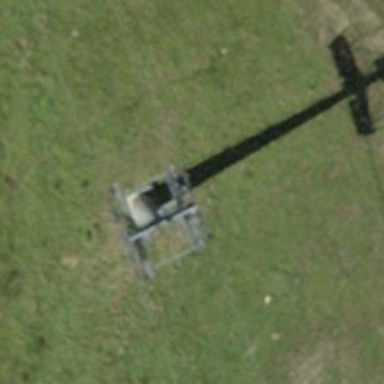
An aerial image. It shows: Pylon for aerialway.